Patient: sex F, age 75
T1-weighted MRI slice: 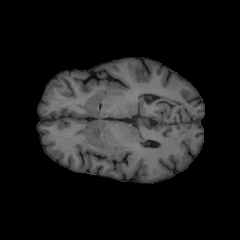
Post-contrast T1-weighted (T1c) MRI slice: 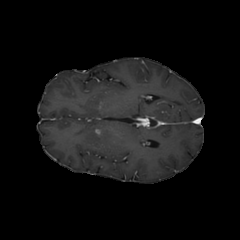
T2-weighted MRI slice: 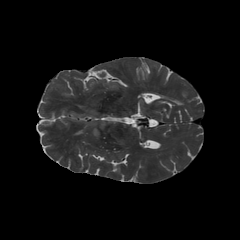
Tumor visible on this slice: yes
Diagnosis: Glioblastoma, IDH-wildtype
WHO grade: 4